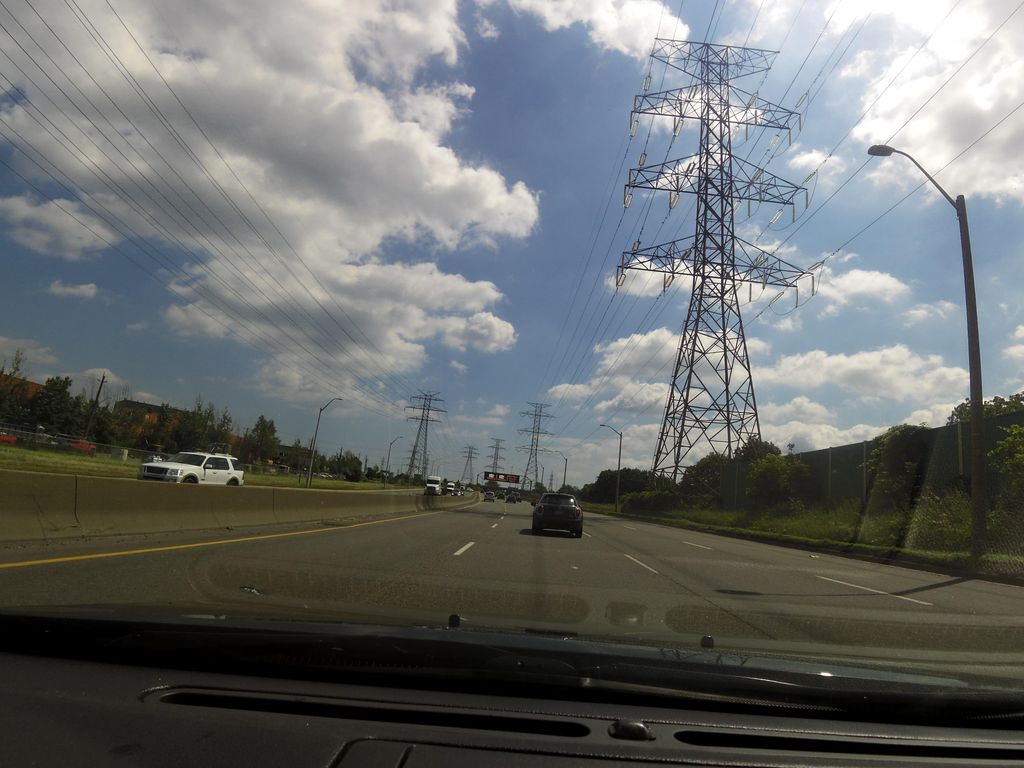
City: hamilton